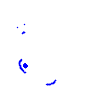
Particle: pion